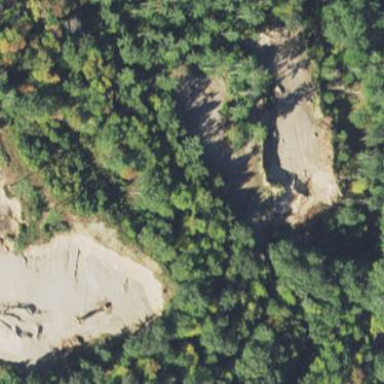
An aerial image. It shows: Quarry area.